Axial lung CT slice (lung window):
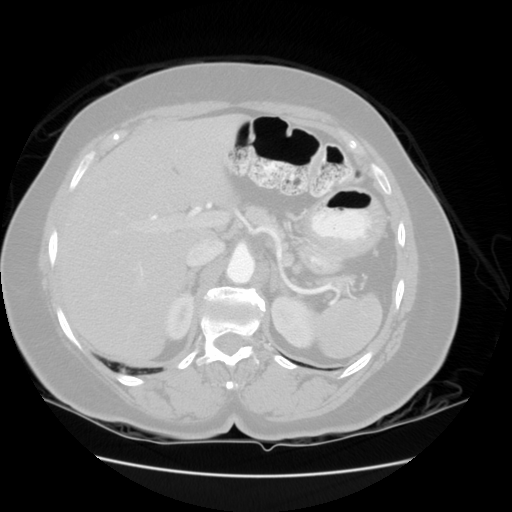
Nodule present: no